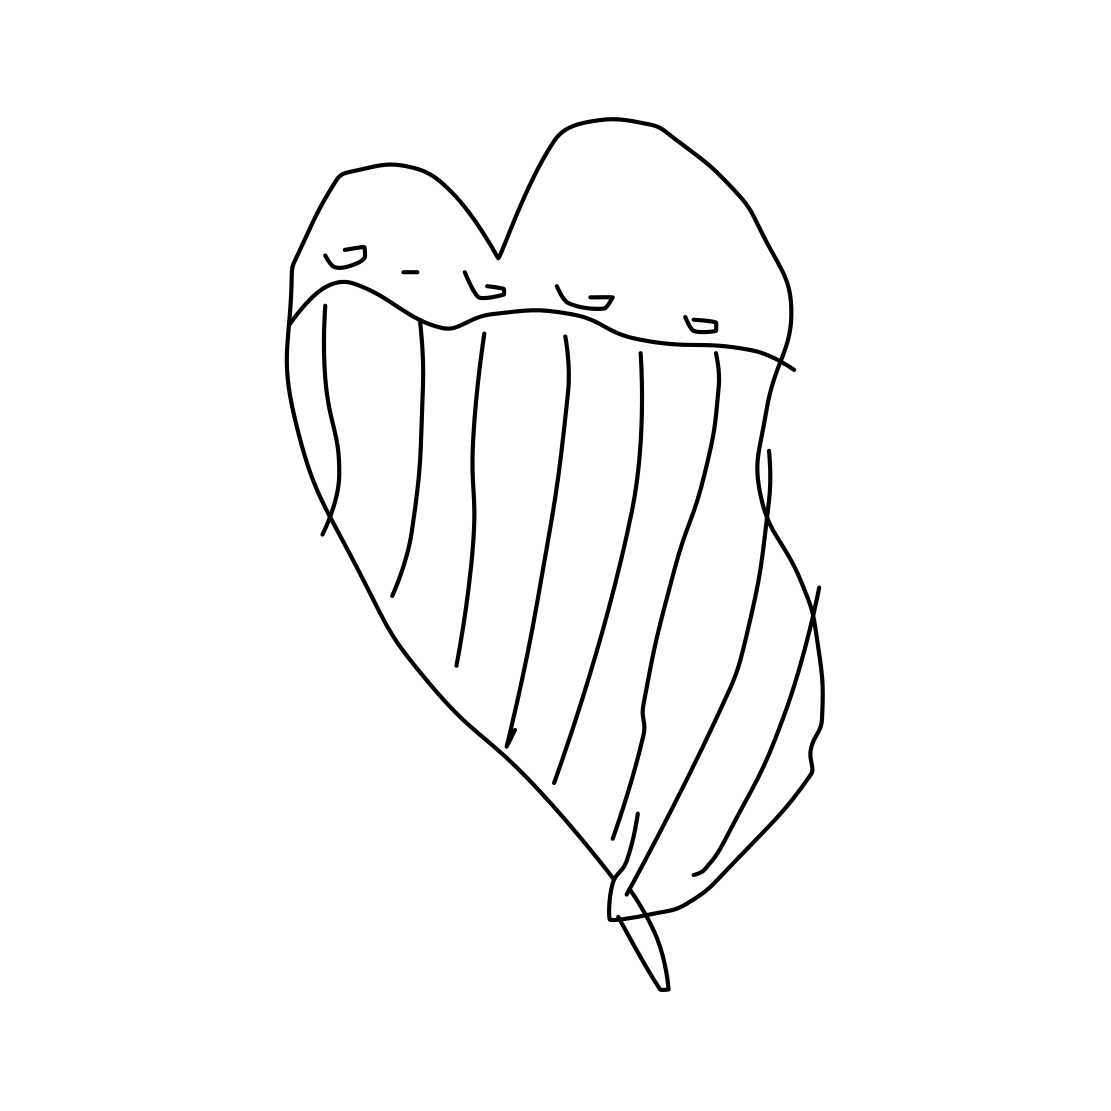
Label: harp